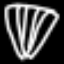
Label: diamond